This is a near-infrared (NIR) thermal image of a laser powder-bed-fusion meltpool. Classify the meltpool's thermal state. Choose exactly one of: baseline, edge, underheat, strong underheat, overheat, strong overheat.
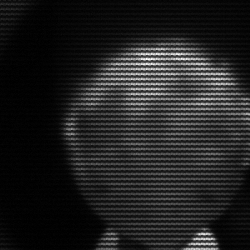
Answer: edge